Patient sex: M
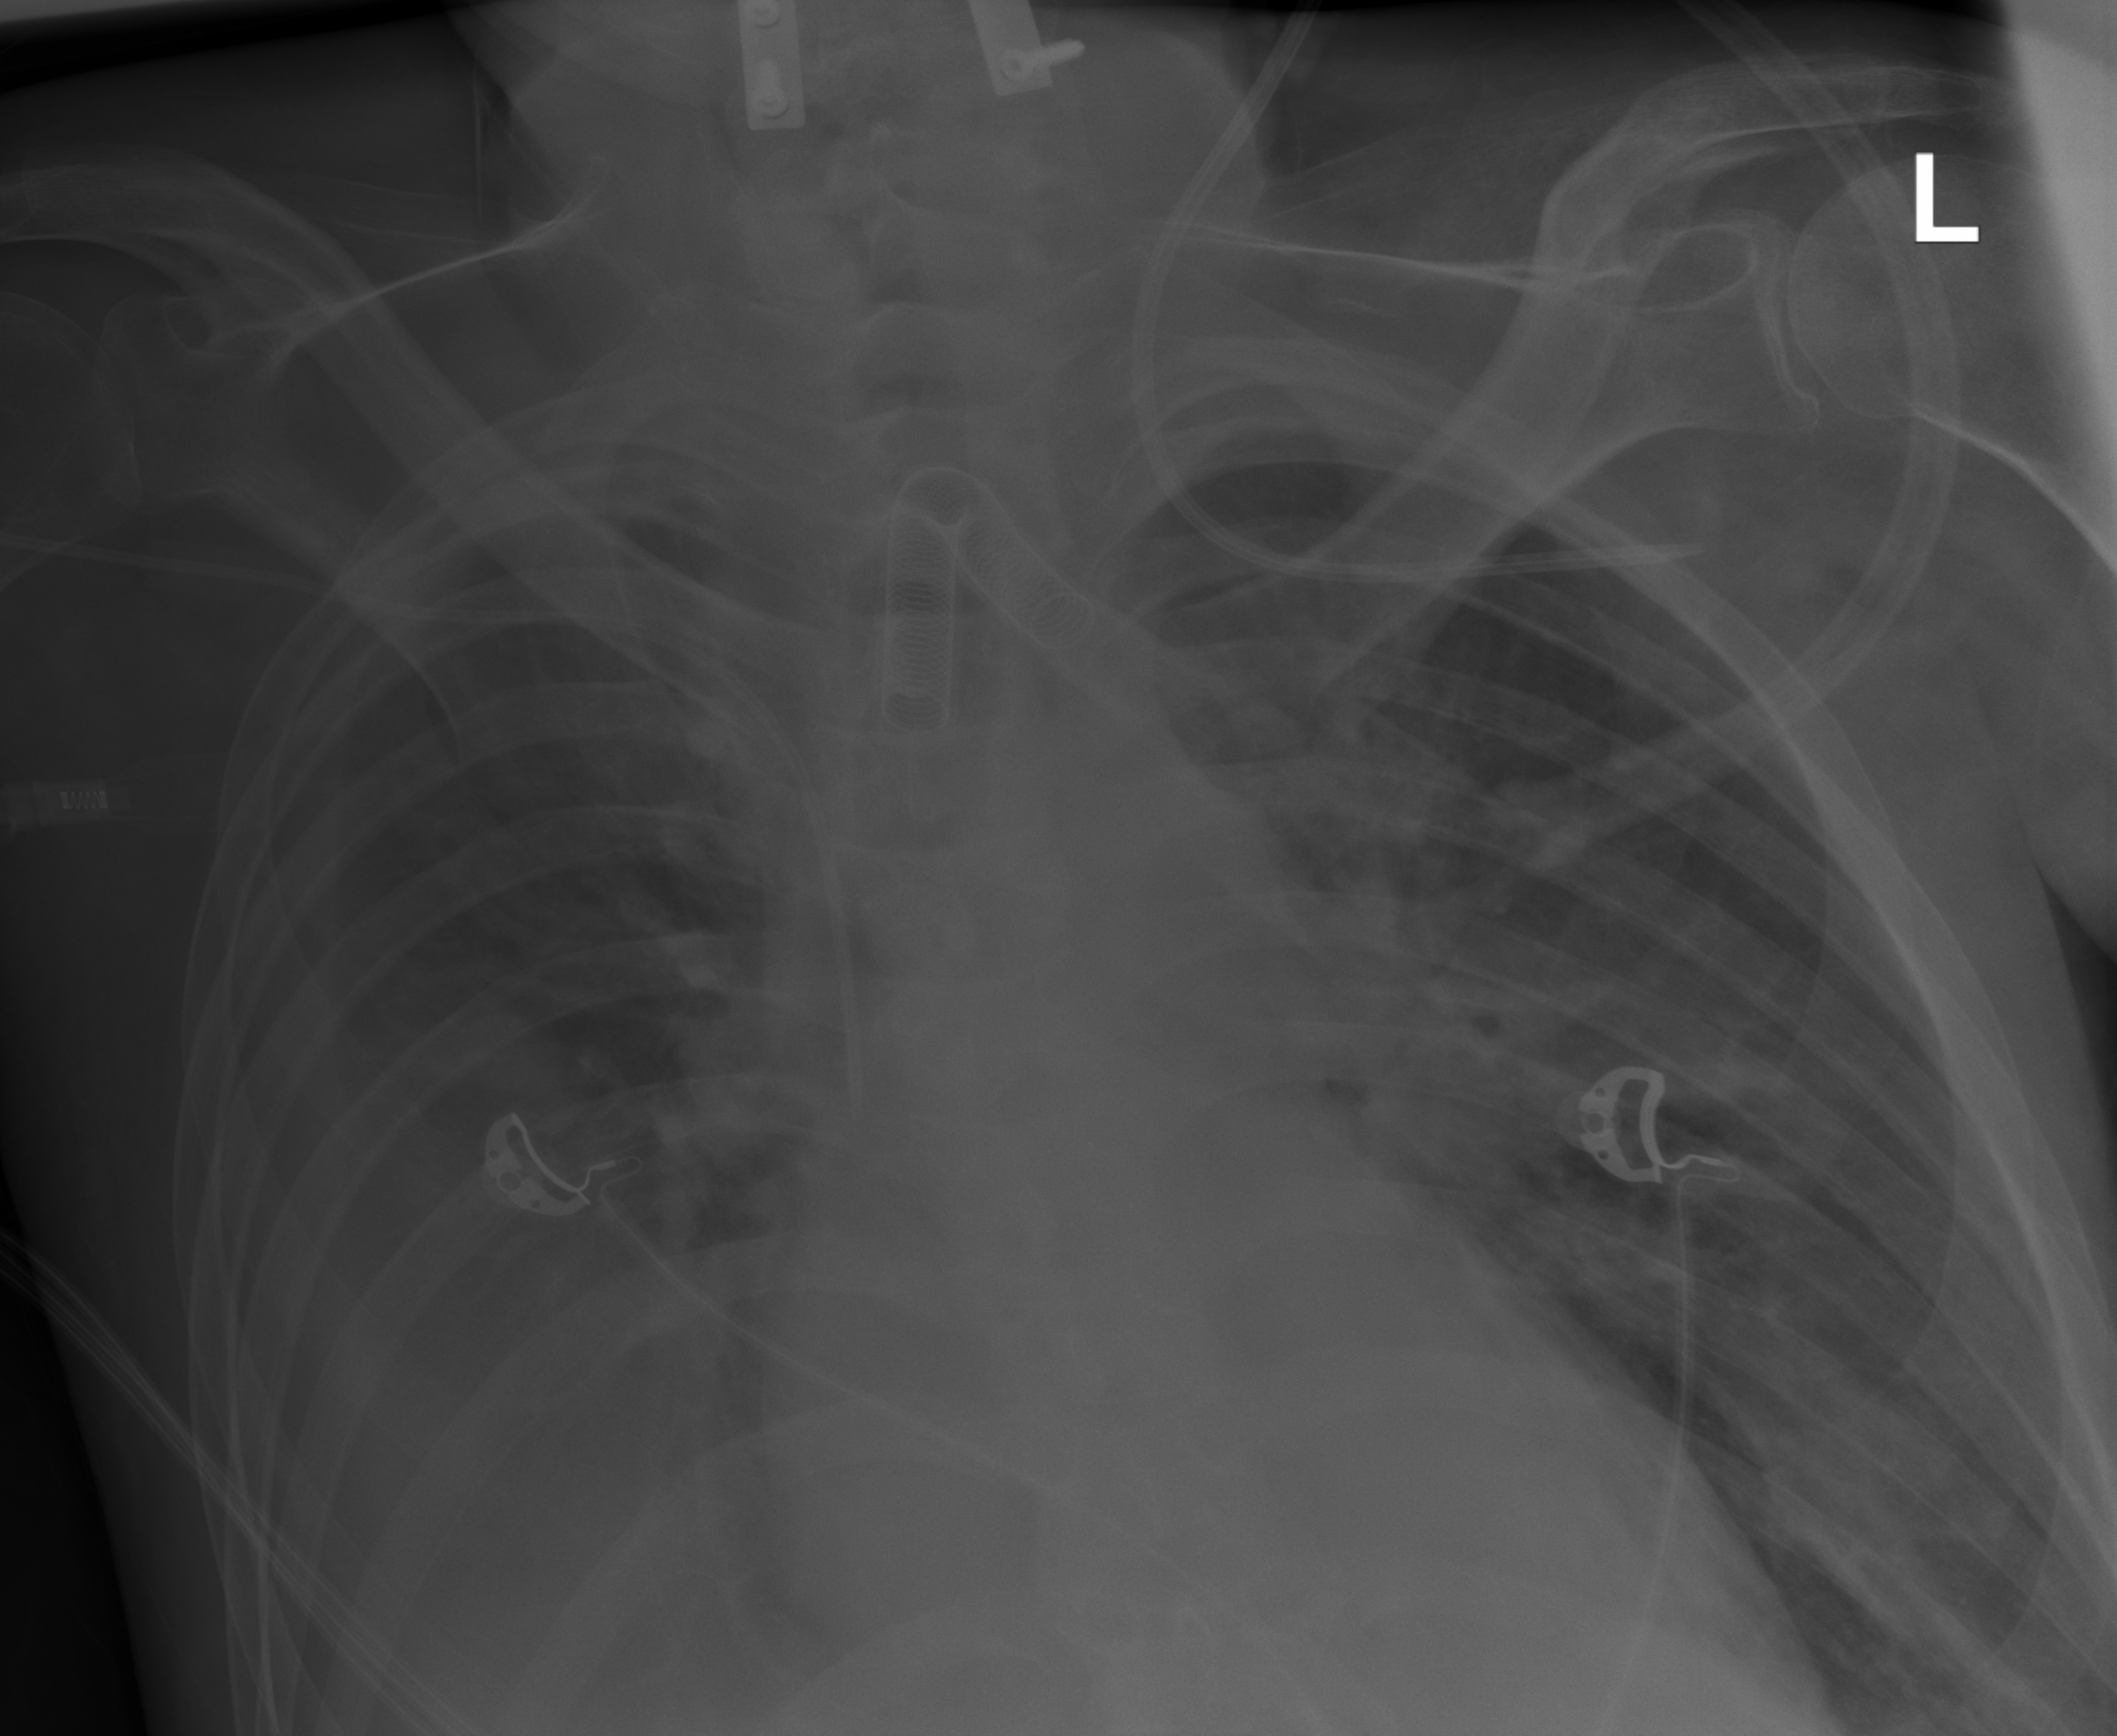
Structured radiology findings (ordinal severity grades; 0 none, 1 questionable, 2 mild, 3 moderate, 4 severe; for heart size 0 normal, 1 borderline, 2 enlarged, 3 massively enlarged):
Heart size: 0
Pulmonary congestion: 0
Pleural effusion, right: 3
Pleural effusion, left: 2
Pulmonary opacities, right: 0
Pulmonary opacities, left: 0
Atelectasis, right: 2
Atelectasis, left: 2